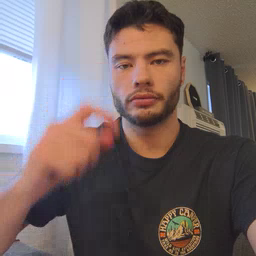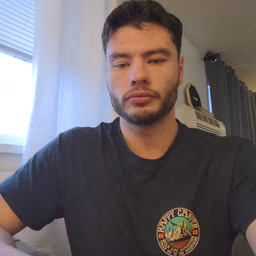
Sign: open